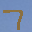
Label: 7